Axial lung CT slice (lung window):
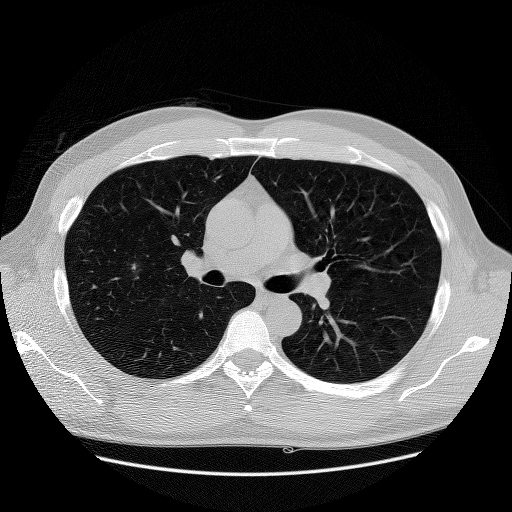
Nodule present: no